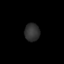
Tissue: lung
Cell type: Fibroblasts
Senescence score: 0.5716
Nuclear area (px): 264
Mean DAPI intensity: 48.89